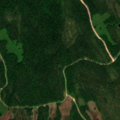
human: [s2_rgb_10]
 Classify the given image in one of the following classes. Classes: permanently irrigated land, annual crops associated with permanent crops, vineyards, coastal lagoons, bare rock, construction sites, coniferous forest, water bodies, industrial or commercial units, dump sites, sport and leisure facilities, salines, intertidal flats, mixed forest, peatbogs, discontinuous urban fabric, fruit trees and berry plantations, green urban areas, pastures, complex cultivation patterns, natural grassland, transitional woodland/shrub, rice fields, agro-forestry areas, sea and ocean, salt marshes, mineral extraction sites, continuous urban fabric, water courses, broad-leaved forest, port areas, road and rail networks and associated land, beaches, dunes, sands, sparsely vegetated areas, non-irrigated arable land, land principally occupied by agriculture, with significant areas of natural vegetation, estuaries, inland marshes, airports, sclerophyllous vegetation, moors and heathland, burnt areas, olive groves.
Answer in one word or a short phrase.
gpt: coniferous forest